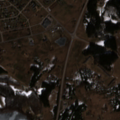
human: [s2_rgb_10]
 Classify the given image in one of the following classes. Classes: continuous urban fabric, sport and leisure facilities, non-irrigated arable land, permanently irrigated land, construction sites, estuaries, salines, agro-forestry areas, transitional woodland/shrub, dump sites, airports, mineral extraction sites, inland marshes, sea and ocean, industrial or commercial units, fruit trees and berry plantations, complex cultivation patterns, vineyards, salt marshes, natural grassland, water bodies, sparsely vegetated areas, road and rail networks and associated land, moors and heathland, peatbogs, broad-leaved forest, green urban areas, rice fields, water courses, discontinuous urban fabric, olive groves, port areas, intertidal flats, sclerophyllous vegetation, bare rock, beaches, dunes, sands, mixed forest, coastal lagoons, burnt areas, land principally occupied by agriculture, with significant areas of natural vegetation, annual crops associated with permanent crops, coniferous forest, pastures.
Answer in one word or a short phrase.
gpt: discontinuous urban fabric, non-irrigated arable land, pastures, land principally occupied by agriculture, with significant areas of natural vegetation, mixed forest, transitional woodland/shrub, water bodies